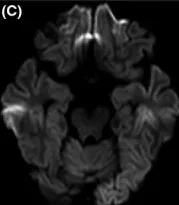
Transverse magnetic resonance (MR) images. Diffusion-weighted imaging (DWI) (C) demonstrates mild hyperintensity in this area.
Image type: radiology (mri)